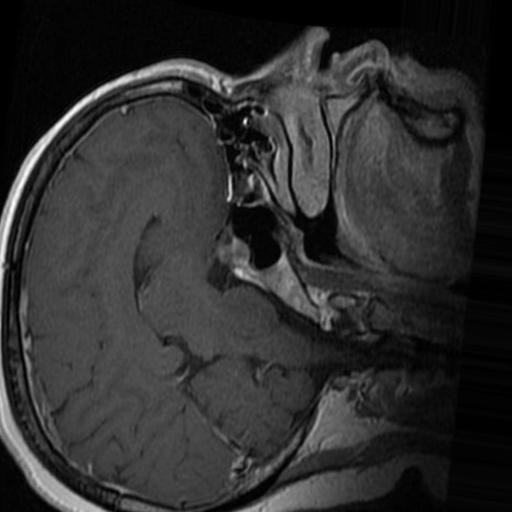
Label: brain_tumor